Question: I'm developing my first MVC intranet and I've just come across a bit of a problem.
I have a model for my create page
'''
using System.Collections.Generic;
using CTTModel;
namespace TestingTool.ViewModels
{
public class TestCreationModel
{
public Test Tests { get; set; }
public Risk Risks { get; set; }
public ICollection<TestField> Fields { get; set; }
}
}
'''
I need to create a a test that has a risk and a collection of fields associated. It must be done in the same process.
So, what I need is some control where I can add multiple records.
So that went I press Create, it is sent back to the controller and then I can add each record to a ICollection of TestField.
The tests and risks part works fine, I'm struggling with the field thing.
Any ideas?

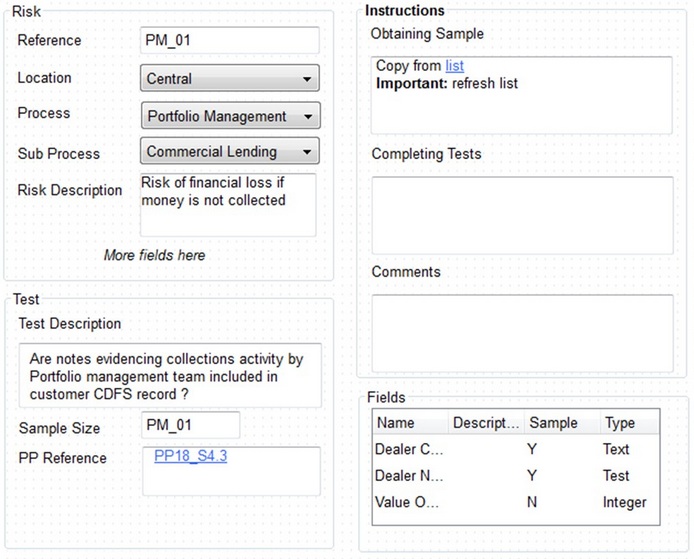
Answer: Well, I found out what I wanted.
What I wanted was a Master-Detail CRUD operations.
I found a nice tutorial here, <URL>.
Now it works just fine.